三年级 · 算术
下面是从“北京一哈尔滨”沿线各大站的火车里程表。

|  |  |
| :---: | :---: |
| 北京一山海关 | 315 |
| 北京一锦州 | 499 |
| 北京一沈阳 | 741 |
| 北京一长春 | 1046 |
| 北京一哈尔滨 | 1288 |

(1) 山海关和沈阳这两站之间的里程是多少?

（2）一列火车从哈尔滨返回, 已经走了 700 千米, 你知道它大概到了什么地方吗?算一算,再在图上标一标。
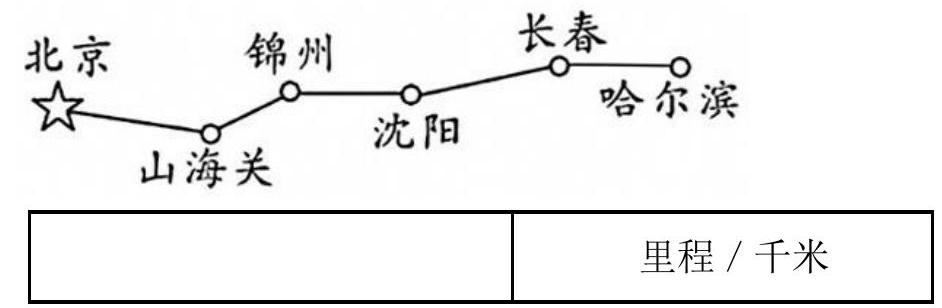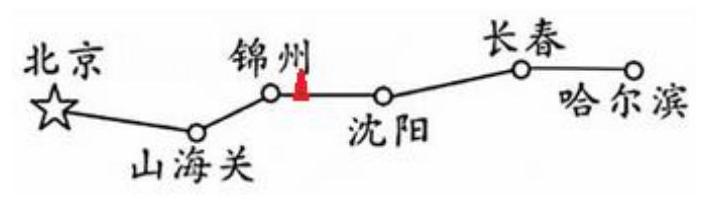
答案: 1) 解: $741-315=426$ (千米)

答: 山海关和沈阳这两站之间的里程是 426 千米。

(2) 解: $1288-700=588$ (千米)

588 千米大约在锦州和沈阳之间,